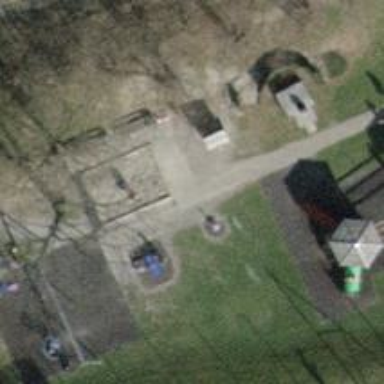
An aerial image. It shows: Springy playground.